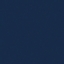
Land use / land cover class: SeaLake